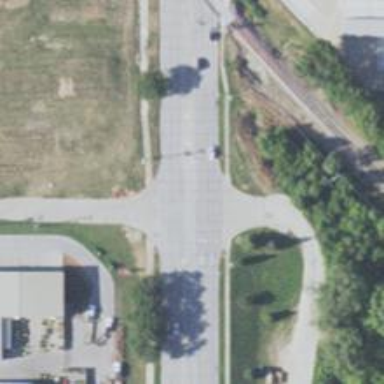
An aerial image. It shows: Unmarked crossing on cycleway road.